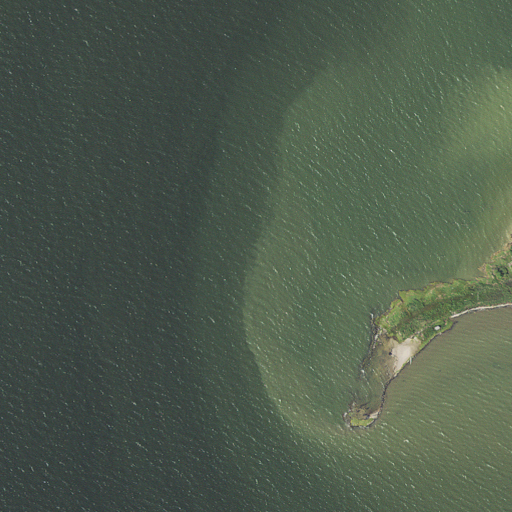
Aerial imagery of cape in Maryland named Hills Point containing open water and herbaceous wetlands